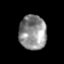
Tissue: skin
Cell type: Epithelial cells
Senescence score: 0.2447
Nuclear area (px): 924
Mean DAPI intensity: 141.657